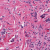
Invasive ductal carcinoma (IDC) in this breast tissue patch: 1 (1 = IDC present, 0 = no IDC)